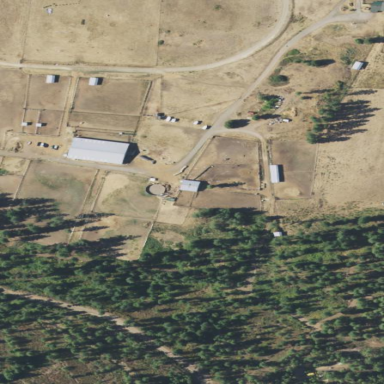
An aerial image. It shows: Farmyard area.